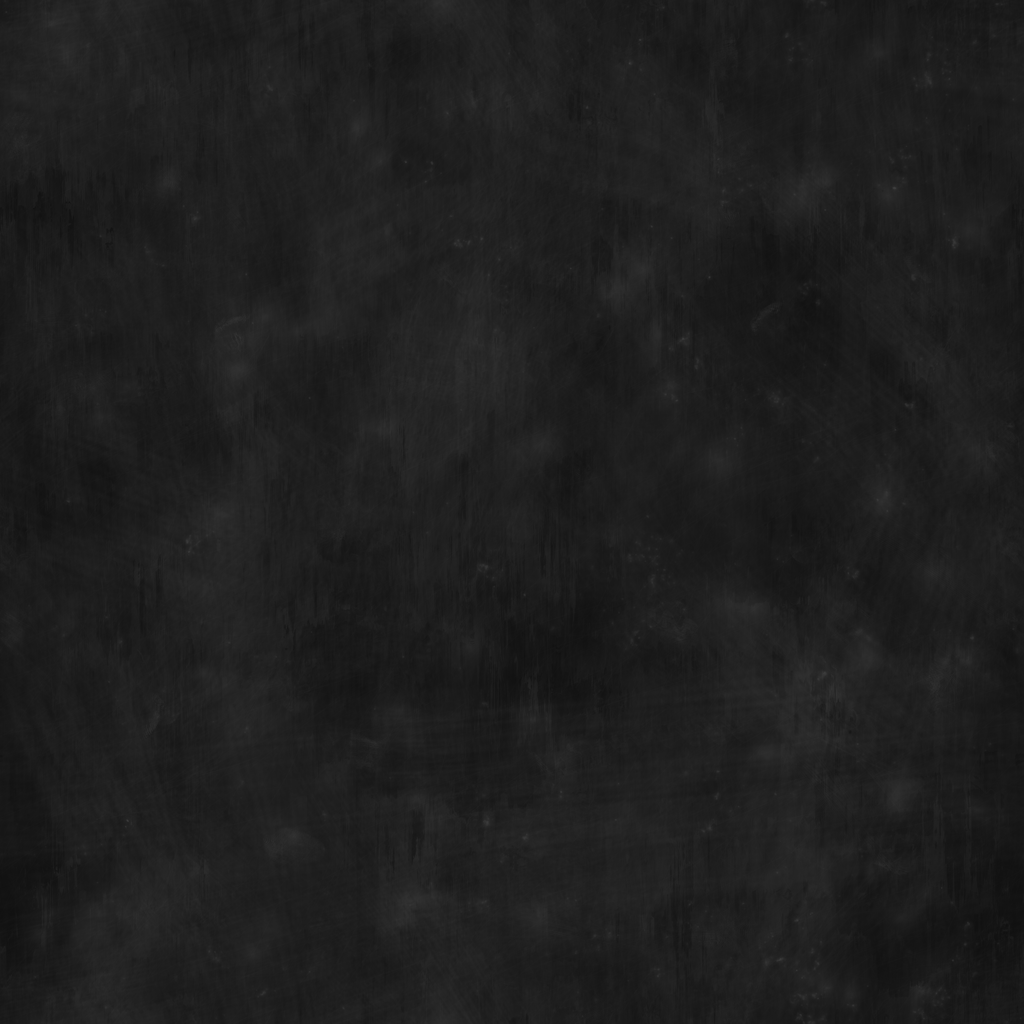
Texture map type: Roughness